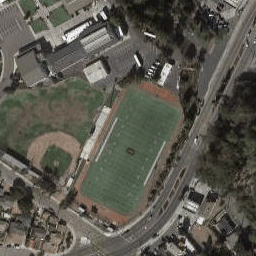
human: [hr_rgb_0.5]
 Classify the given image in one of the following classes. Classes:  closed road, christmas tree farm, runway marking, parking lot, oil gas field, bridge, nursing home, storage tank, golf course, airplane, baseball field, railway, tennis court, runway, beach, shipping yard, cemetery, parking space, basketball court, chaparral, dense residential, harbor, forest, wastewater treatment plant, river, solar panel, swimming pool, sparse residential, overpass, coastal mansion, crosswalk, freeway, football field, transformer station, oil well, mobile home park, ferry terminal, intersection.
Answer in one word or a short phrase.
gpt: football field